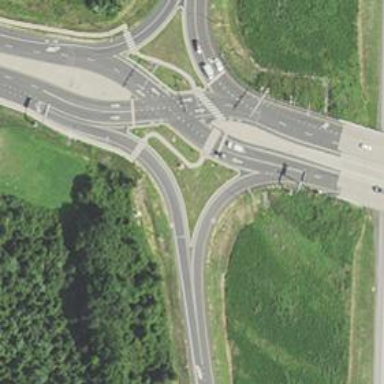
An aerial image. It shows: Primary highway with diverging diamond junction.